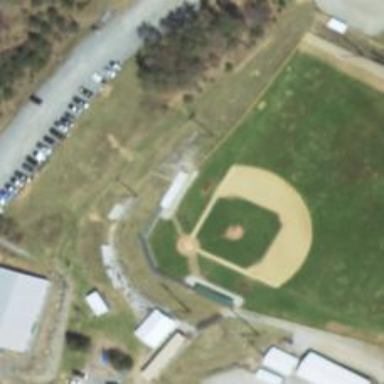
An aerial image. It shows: Baseball pitch for leisure land.